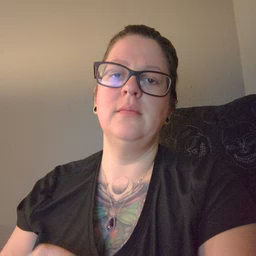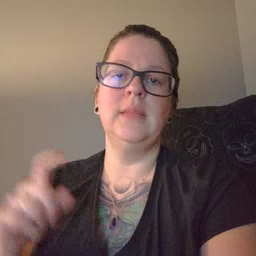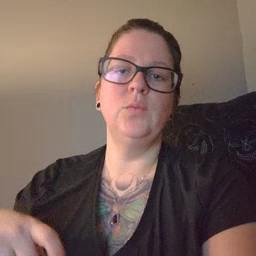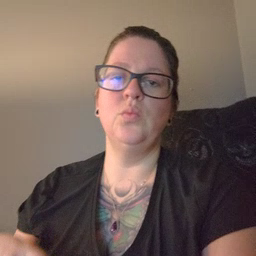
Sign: haveto